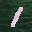
Label: 1